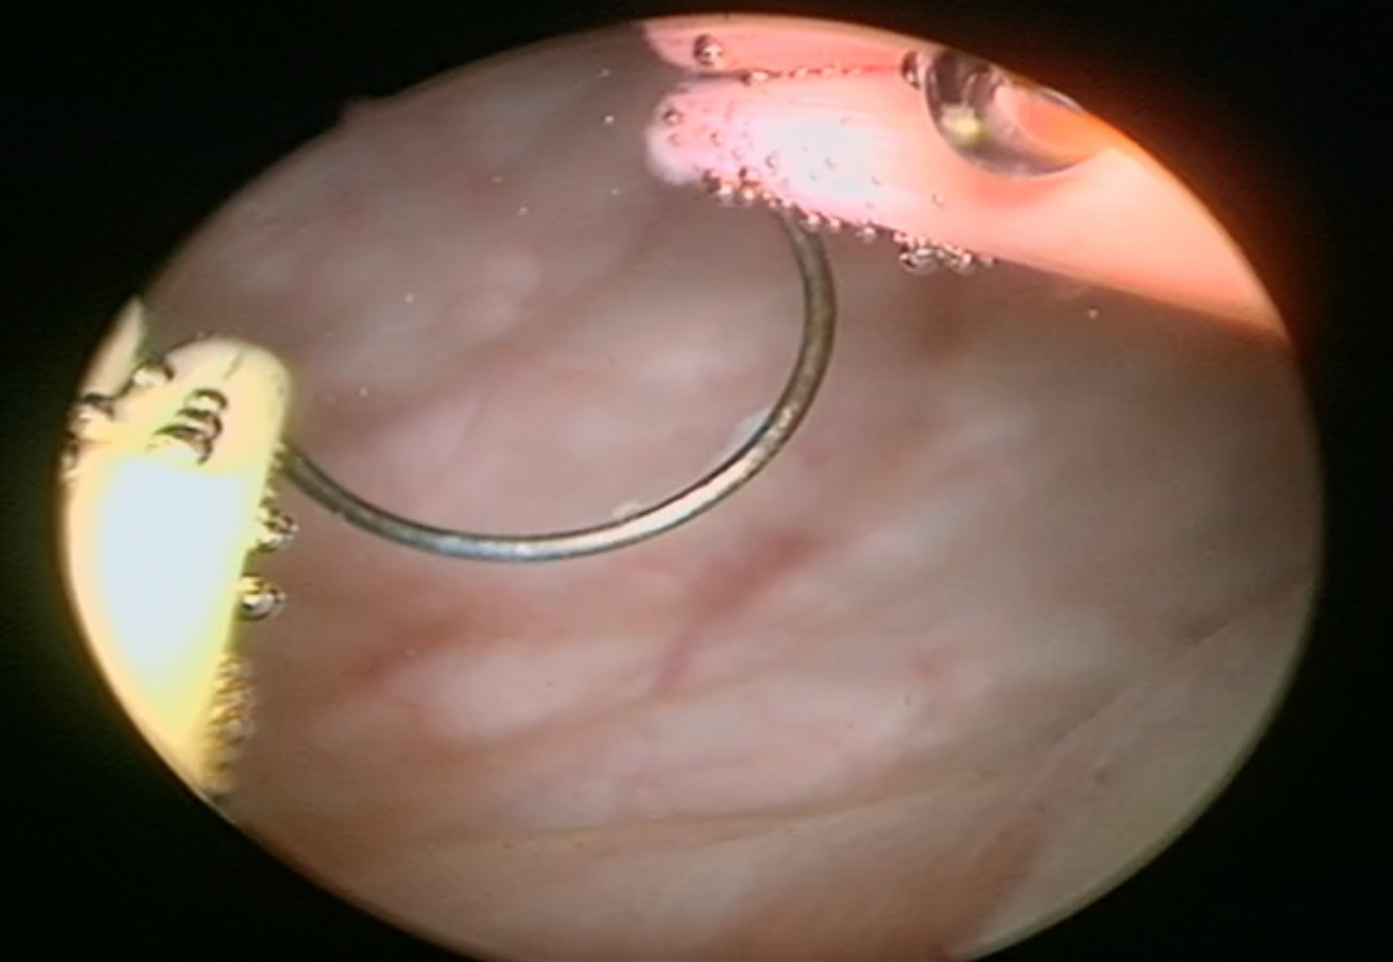
Modality: WLC
Class: Foreign bodies
Subclass: ResectionLoop
Lesion: L0
Bladder cancer association: No